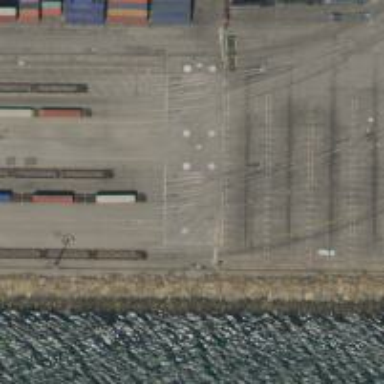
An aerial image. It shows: Unused railway yard.